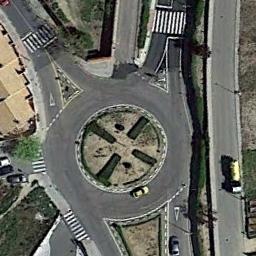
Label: roundabout